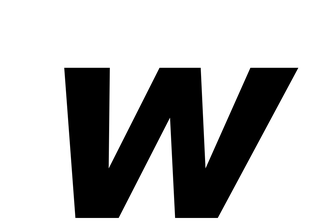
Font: InstrumentSans-Italic_Bold_Italic